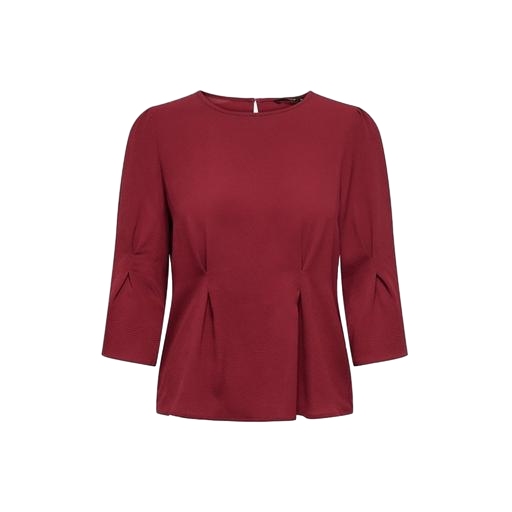
red pleated blouse, pleat-neck top, red 3/4-sleeve pleated-back blouse, white background